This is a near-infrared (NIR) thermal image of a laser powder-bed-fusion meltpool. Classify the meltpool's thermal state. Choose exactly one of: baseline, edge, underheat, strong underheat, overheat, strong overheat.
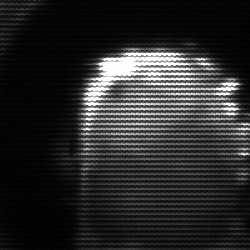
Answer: baseline